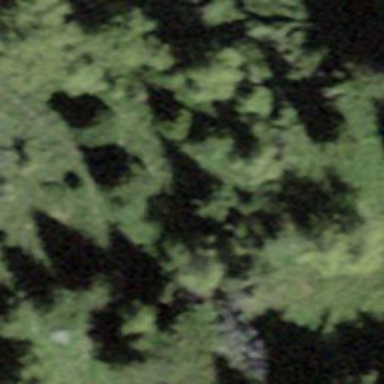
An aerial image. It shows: Forest area.